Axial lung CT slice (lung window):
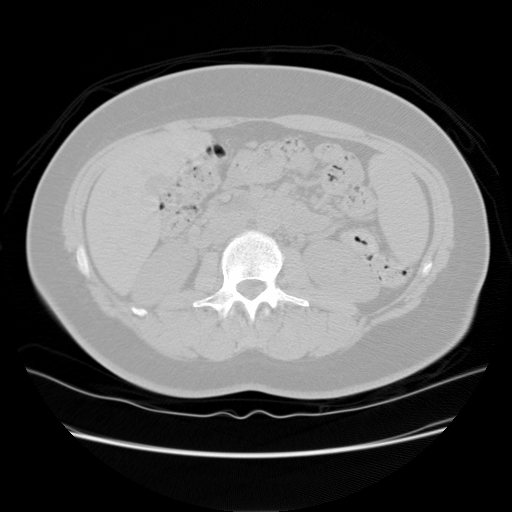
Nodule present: no